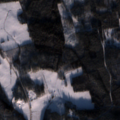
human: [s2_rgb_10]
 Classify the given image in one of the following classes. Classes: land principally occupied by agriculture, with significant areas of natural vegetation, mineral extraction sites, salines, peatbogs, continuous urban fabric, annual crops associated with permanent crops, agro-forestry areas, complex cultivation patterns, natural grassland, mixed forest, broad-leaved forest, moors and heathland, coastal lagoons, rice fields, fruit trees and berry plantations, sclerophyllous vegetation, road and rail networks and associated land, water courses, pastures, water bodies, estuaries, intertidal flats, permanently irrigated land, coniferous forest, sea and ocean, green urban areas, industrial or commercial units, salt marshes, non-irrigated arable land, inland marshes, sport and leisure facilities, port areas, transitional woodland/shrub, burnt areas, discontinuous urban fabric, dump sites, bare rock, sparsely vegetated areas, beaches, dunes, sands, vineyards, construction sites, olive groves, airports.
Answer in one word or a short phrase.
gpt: non-irrigated arable land, coniferous forest, mixed forest